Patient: sex M, age 26
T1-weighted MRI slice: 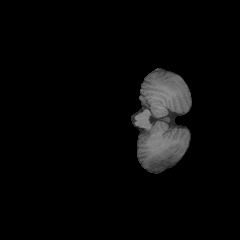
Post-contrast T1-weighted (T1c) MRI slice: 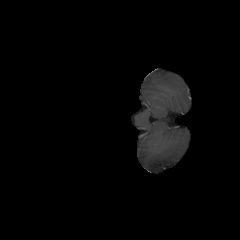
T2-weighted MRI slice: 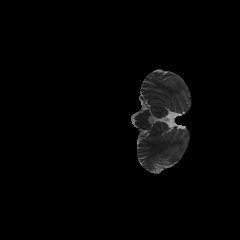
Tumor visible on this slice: no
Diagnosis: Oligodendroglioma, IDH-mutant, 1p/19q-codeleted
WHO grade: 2